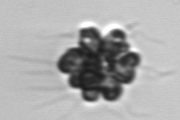
Label: Corymbellus